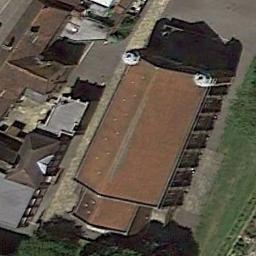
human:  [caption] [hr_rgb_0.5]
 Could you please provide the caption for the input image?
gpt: The small church with two towers and the rest of the church has some orange sloping roofs .

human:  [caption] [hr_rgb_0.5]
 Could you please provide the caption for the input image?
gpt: A cathedral with an orange roof and many buildings around the church .

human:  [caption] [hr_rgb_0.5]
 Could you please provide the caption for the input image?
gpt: This is a church  It's a rectangle .

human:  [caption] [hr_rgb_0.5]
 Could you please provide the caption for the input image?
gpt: The church with a red roof is between buildings and grass .

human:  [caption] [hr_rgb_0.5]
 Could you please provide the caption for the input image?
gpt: There are many buildings near the church .